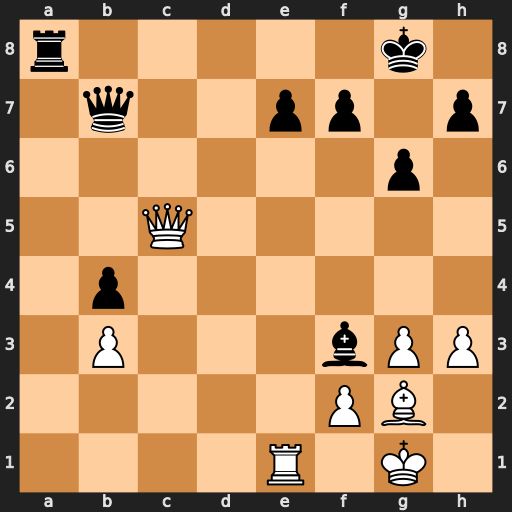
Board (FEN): r5k1/1q2pp1p/6p1/2Q5/1p6/1P3bPP/5PB1/4R1K1
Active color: w
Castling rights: -
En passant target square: -
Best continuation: Rxe7 Bxg2 Rxb7